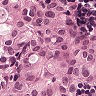
Metastatic tissue present: yes